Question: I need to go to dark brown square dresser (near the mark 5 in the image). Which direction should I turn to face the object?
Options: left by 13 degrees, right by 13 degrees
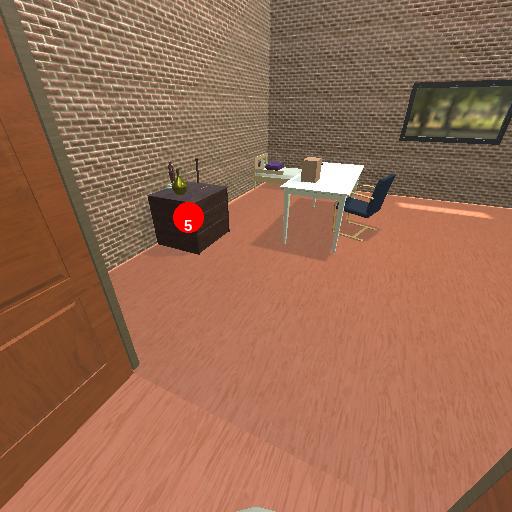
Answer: left by 13 degrees